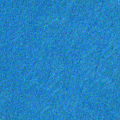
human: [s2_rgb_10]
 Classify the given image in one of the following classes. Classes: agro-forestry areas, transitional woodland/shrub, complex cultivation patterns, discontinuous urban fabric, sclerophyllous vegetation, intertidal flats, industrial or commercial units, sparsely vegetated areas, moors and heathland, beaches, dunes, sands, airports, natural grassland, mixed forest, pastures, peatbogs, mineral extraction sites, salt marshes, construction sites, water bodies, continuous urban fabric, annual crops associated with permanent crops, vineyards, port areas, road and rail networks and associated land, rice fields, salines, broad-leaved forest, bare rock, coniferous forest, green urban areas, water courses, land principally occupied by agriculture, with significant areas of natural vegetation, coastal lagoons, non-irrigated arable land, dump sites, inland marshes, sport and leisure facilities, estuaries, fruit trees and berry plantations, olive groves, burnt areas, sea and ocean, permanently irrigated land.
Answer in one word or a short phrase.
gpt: sea and ocean